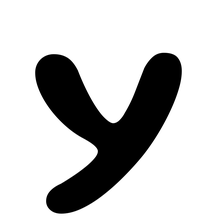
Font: Gluten_Medium